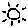
Label: sun